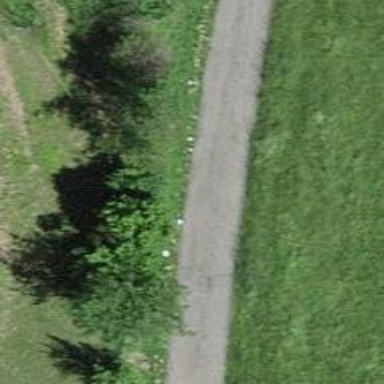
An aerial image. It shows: Residential road with asphalt surface and no sidewalks.